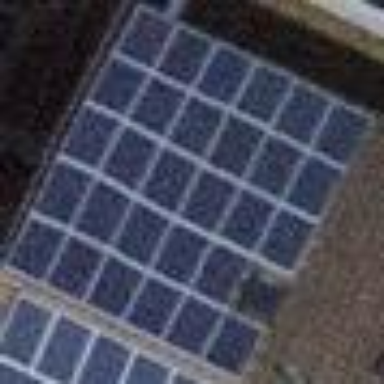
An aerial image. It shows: Solar power generator with photovoltaic panels.